RGB frame:
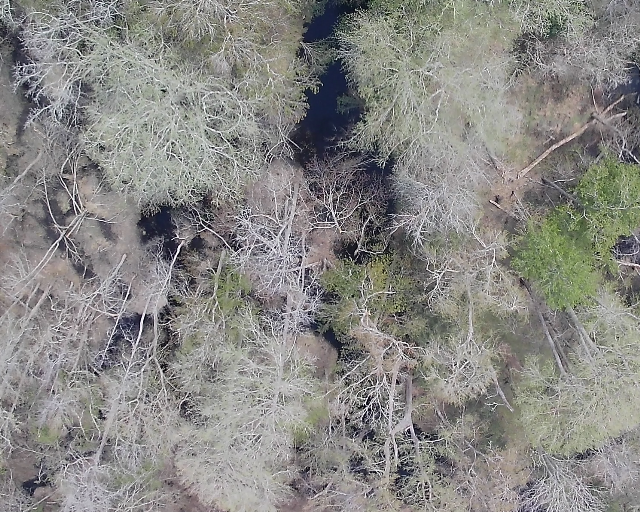
Thermal frame:
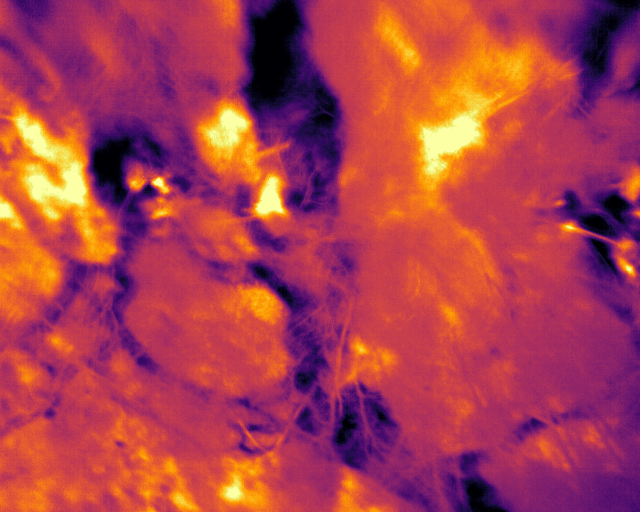
Captured: 2026-02-26 03:47:00
Pixels at or above 80 °C: 0 (fraction of frame: 0)